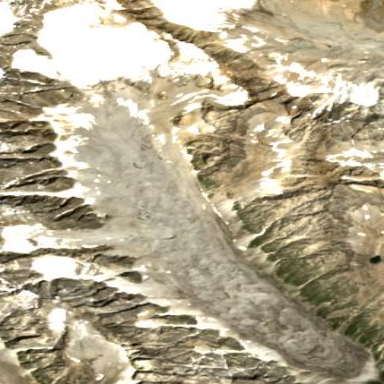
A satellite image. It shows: Glacier covered with scree.